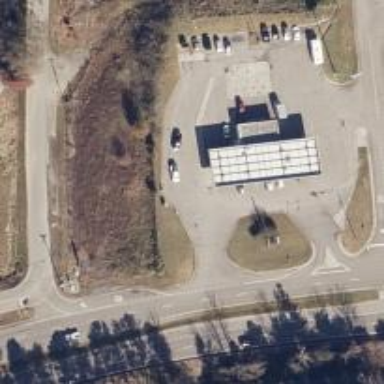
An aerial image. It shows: Convenience shop.